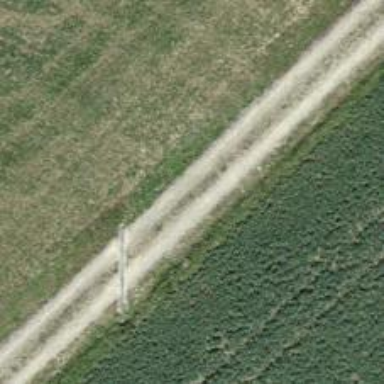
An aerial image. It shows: Track with grade2 tracktype.